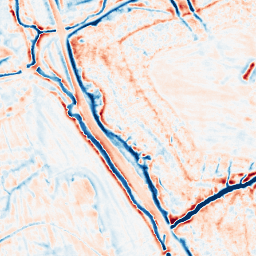
Category: edge_preserving
Decomposition family: bilateral
Decomposition parameters: d: 15
sigma_color: 25
sigma_space: 150
Upsampling method: linear_exact
Upsampling parameters: scale: 4
Upsampling scale: 4